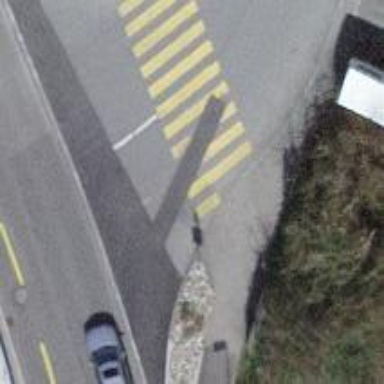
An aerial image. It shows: Sidewalk.